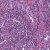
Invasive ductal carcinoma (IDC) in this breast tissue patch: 0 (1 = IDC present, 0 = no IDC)